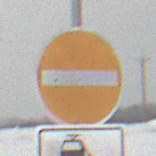
Verkehrszeichen: VerbotDerEinfahrt
Zusatzzeichen unten: MehrspurigeFahrzeugeFrei6
Umgebung: Outdoor, Nature
Tageszeit: MorningAfternoon
Wetter: Overcast
Licht: Natural
Jahreszeit: Winter
Kontrast: LowContrast